Current action and preconditions to check: path_clear

Your task: For each precondition in the list above, predict whether it will hold at this action.

Consider the current scene as observed from the mobile robot's camera, and analyze the predicted future states of all dynamic agents (e.g., people, animals, vehicles, or any moving entities) within the NEXT SECOND.

IMPORTANT: Only answer "very likely" if you are absolutely certain—based on strong, clear evidence—that a dynamic agent will violate the precondition in the predicted future state. Do NOT answer "very likely" for unlikely, ambiguous, or low-probability risks.

Ask yourself for each precondition: Is there a high probability, with clear and convincing evidence, that the predicted future states of any dynamic agent will interfere with the predicted future state of the currently executing action within the NEXT SECOND, causing that precondition to fail?

Assess the risk level based on these predictions. Use "likely" or "very likely" if motions create a clear risk of interference.

Use "neutral" or "improbable" if agents are nearby but their predicted paths are clearly diverging or non-conflicting.

Failure Risk Categories: "very improbable", "improbable", "neutral", "likely", "very likely"

Answer Format: Output ONLY the probability_of_failure value from these categories: "very improbable", "improbable", "neutral", "likely", "very likely"

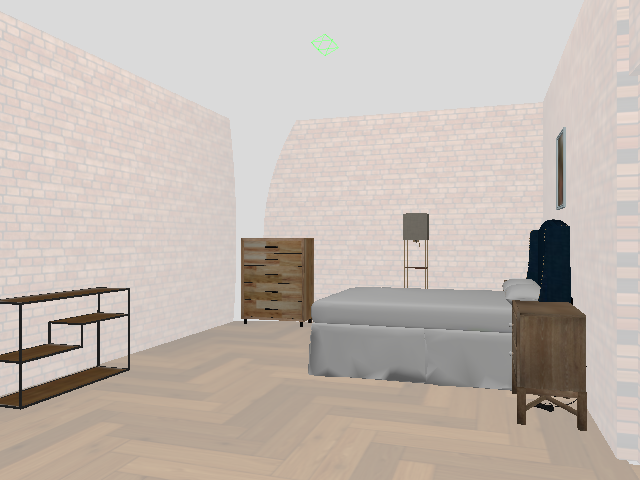

Answer: very improbable